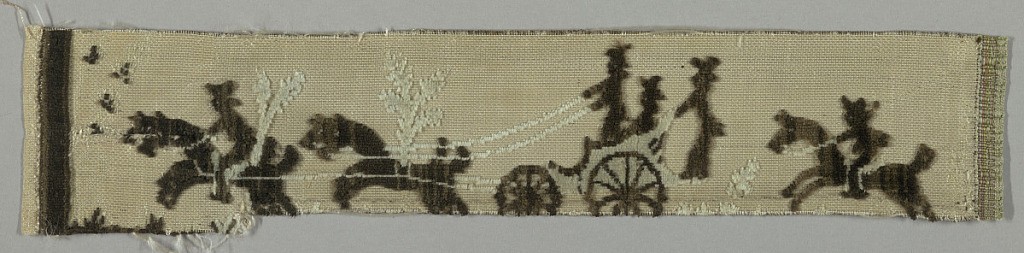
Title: Fragment
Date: late 18th century
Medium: silk Technique: cut supplementary warp pile (velvet) in a twill weave foundation
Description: Horizontal fragment of cut velvet in black and white on a white ground in a design of riders on horseback and a horsedrawn carriage. Known as "velours miniature."